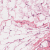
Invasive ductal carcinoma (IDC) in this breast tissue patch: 0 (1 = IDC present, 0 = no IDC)